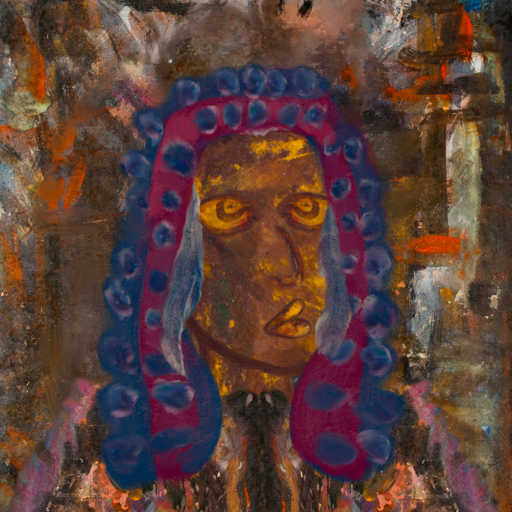
Background: GypsyQueen, Head And Neck Side: Comrade, Face Side: Comrade, Bust: Gypsy_Queen, Hair Side: Hill_Girl, Head Accessory: Blank, Second Necklace: Blank, Necklace: Blank, Baby: Blank